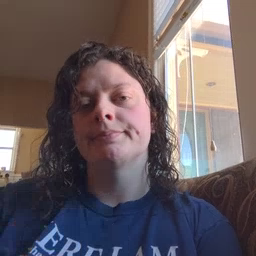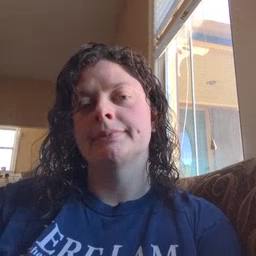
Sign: scissors